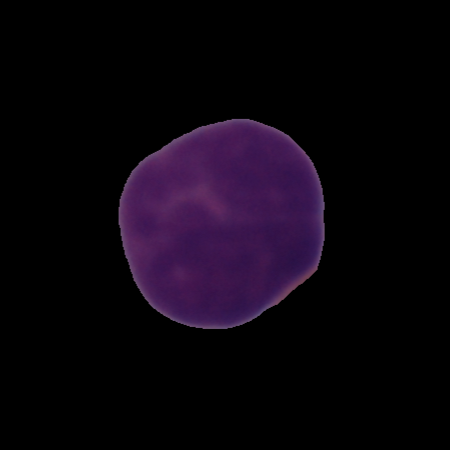
Label: cancer